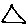
Label: triangle